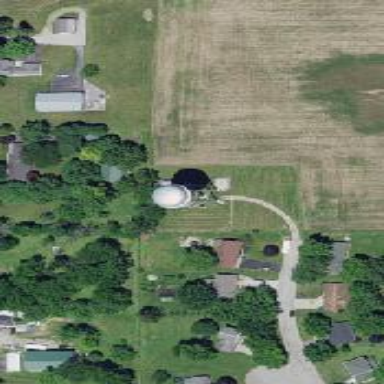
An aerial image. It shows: Water tower that is man-made.